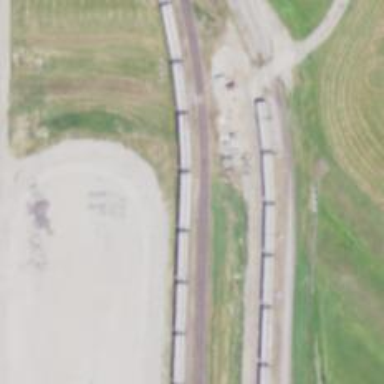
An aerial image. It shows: Rail spur service.